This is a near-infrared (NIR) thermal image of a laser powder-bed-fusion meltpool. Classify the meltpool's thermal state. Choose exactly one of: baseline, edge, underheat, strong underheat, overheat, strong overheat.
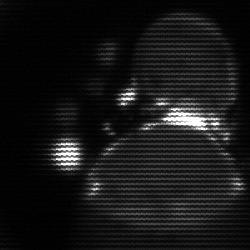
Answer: edge